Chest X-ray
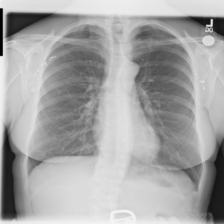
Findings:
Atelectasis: negative
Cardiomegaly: negative
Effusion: negative
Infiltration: negative
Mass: negative
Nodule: negative
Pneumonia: negative
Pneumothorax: negative
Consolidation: negative
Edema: negative
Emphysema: negative
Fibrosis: negative
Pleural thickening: negative
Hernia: negative